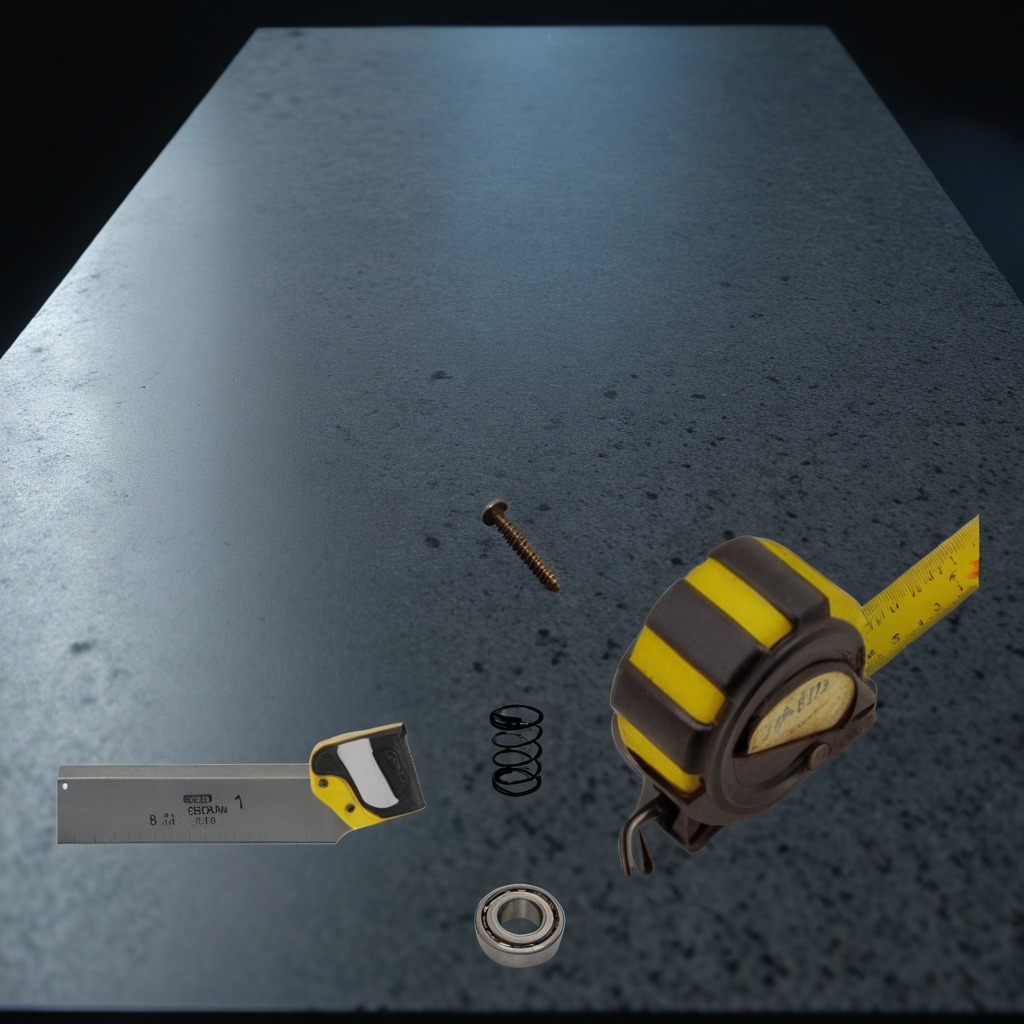
A ball bearing, a measuring tape, a machine screw, a coiled metal spring, and a handheld metal saw are lying on the clean granite table inside a workshop at night.